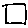
Label: square